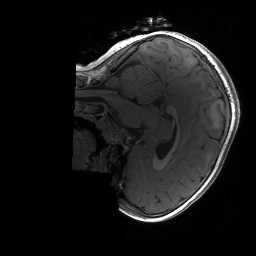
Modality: T1w
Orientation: sagittal
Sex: female
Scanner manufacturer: siemens
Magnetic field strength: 3 T
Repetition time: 1.9 s
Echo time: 0.00243 s